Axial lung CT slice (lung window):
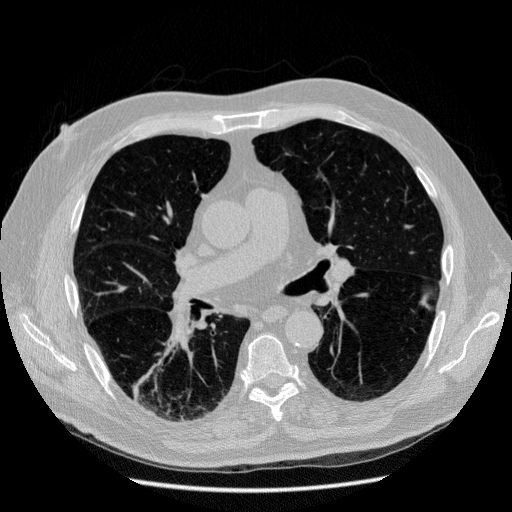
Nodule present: no